Question: I use Windows 8 with a cloudera-quickstart-vm-5.4.2-0 virtual box.
I downloaded a text file as words.txt into the Downloads folder.
I changed directory to Downloads and used 'hadoop fs -copyFromLocal words.txt'
I get the 'no such file or directory' error.
Can anyone explain me why this is happening / how to solve this issue?
Here is a screenshot of the terminal:

Someone told me this error occurs when Hadoop is in safe mode, but I have made sure that the safe mode is OFF.
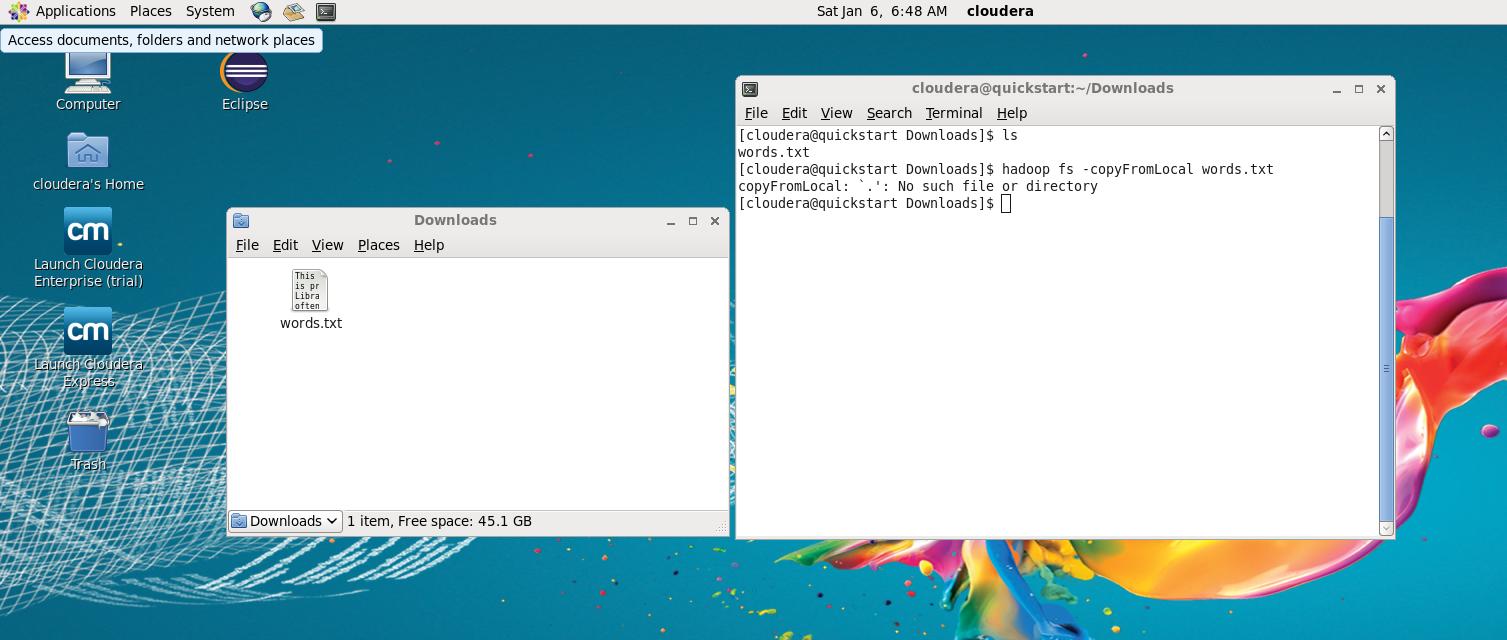
Answer: It's happening because 'hdfs:///user/cloudera' doesn't exist.
Running 'hdfs dfs -ls' probably gives you a similar error.
Without specified destination folder, it looks for '.', the current HDFS directory for the UNIX account running the command.
You must 'hdfs dfs -mkdir "/user/$(whoami)"' before your current UNIX account can use HDFS, or you can specify an otherwise existing HDFS location to copy to